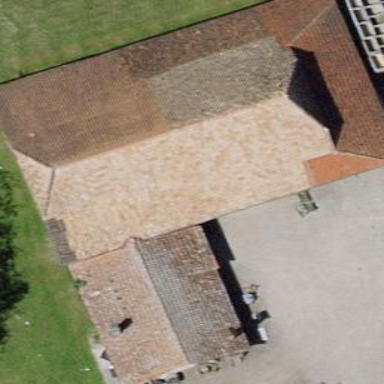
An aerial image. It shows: Rural barn.